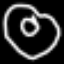
Label: donut